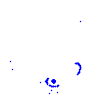
Particle: proton